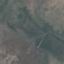
Land use / land cover: HerbaceousVegetation